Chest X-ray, PA view. Patient: 67 years old, sex F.
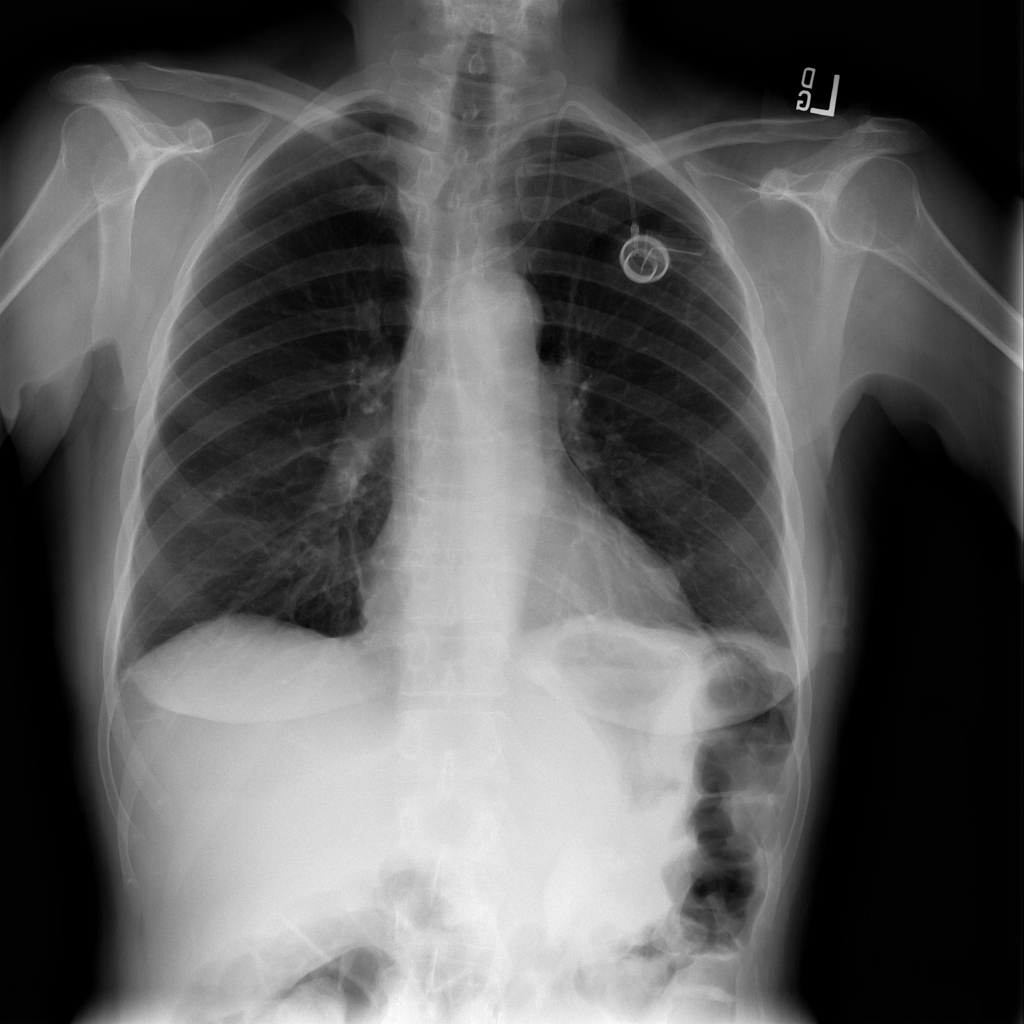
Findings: Consolidation, Infiltration